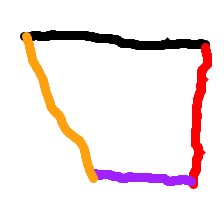
Shape: trapezoid